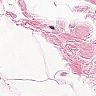
Metastatic tissue present: no